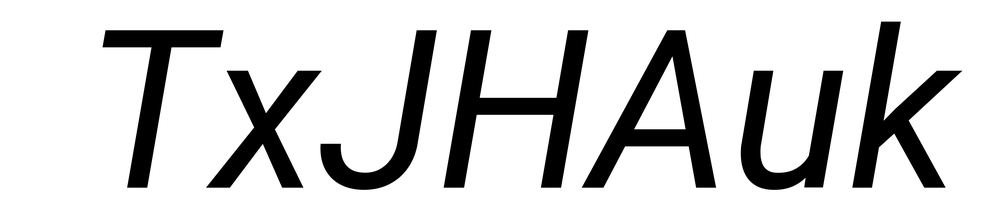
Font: Roboto-Italic_Italic